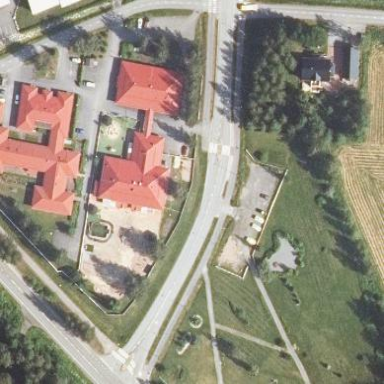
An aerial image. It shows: Kindergarten.